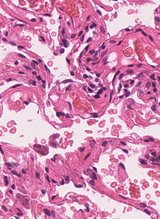
Tumor epithelial tissue: no
Tumor-associated stroma tissue: no
Normal tissue: yes